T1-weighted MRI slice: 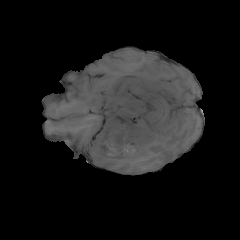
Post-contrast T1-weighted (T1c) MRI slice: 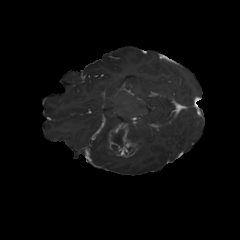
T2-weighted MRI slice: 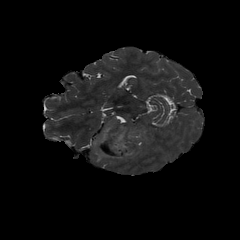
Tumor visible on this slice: yes